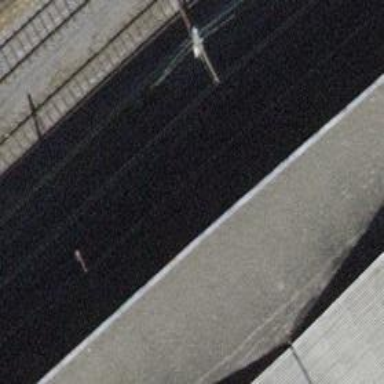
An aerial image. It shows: Railway spur track with electrified contact lines.